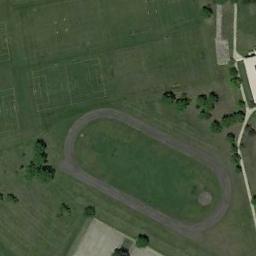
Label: ground_track_field